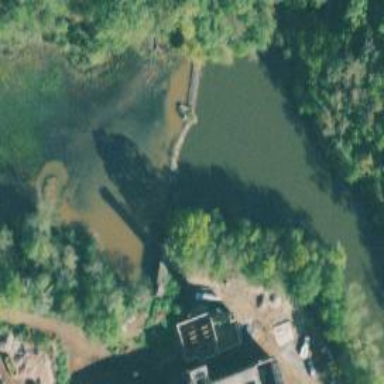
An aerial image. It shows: Dam across waterway.